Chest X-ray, PA view. Patient: 59 years old, sex F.
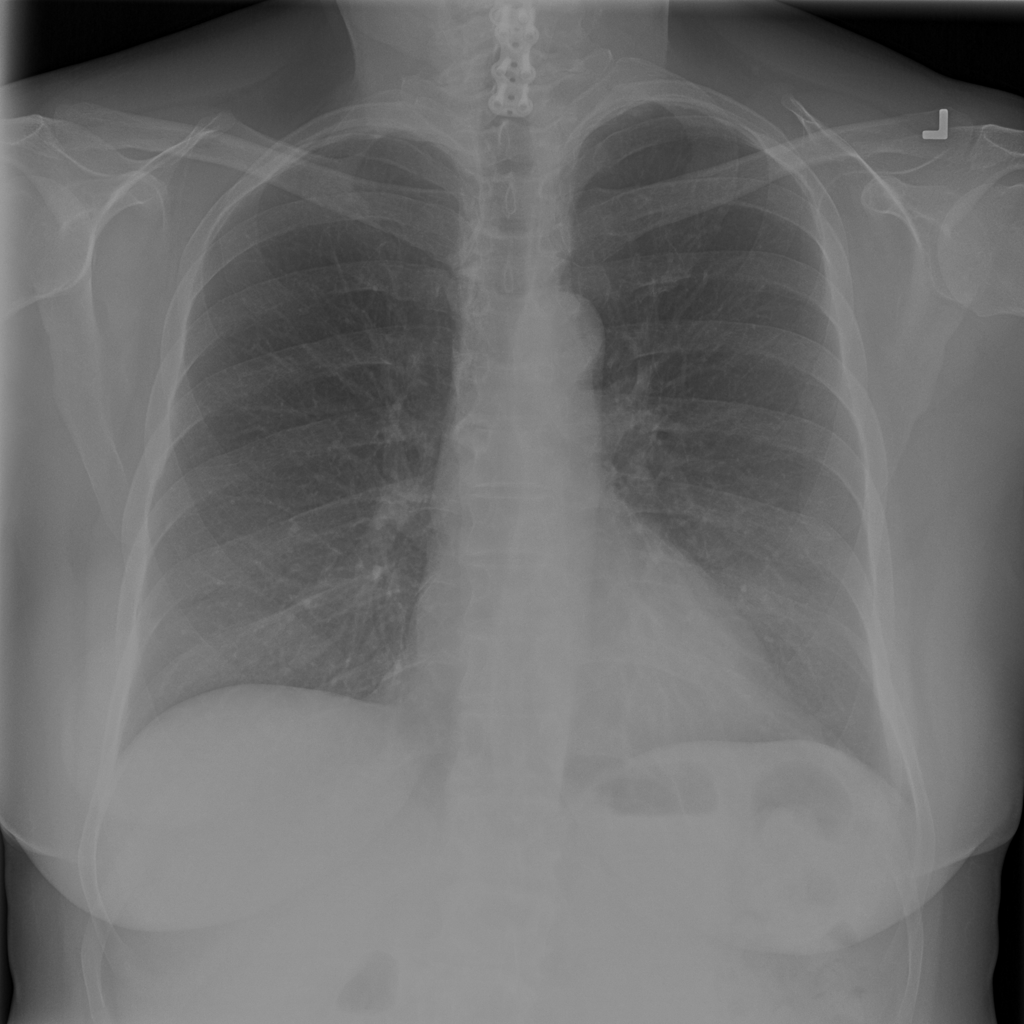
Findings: No Finding